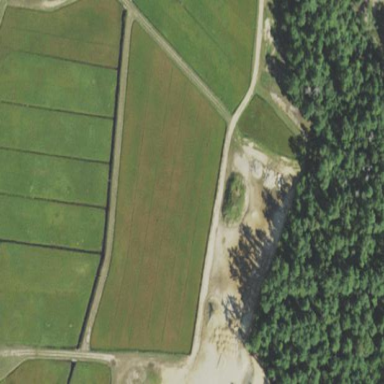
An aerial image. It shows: Farmland with cranberries as the main crop.